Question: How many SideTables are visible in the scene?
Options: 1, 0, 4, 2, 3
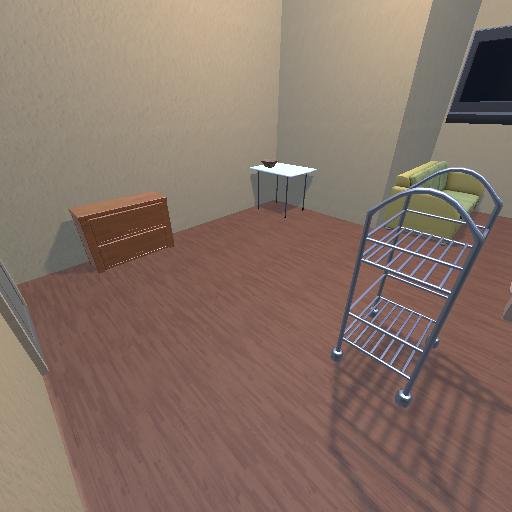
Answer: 1